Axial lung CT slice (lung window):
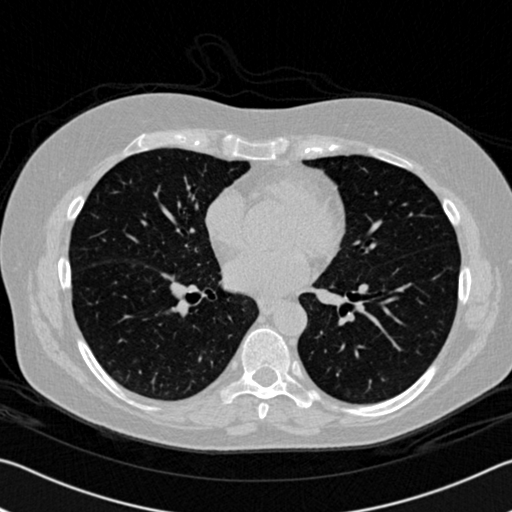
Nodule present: no